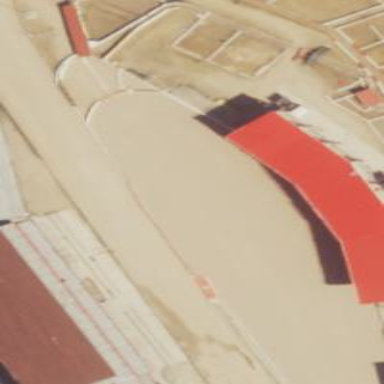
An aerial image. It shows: Stadium known for hosting rodeos and concerts.